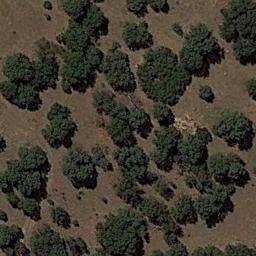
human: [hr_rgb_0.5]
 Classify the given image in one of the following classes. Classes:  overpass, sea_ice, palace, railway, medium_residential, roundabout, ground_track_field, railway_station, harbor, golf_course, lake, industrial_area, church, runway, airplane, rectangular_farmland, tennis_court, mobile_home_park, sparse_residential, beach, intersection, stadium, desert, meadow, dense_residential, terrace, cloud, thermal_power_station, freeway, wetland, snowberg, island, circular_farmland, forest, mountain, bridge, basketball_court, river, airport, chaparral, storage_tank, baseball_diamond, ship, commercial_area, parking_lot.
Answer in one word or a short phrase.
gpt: chaparral